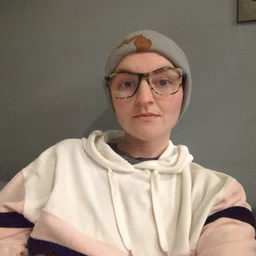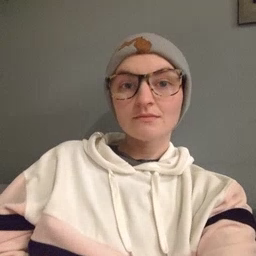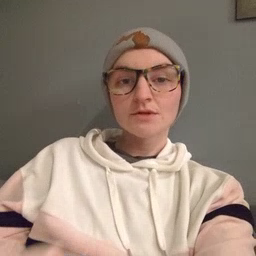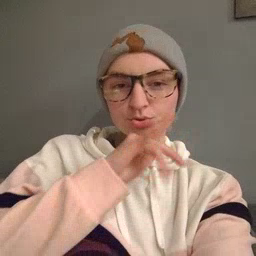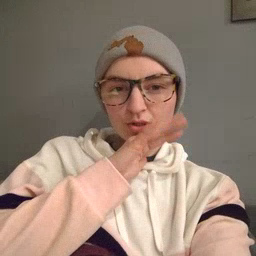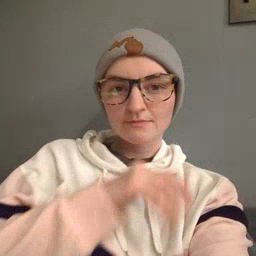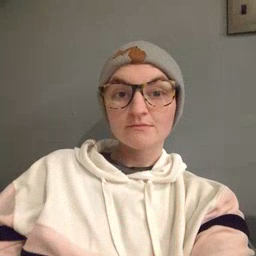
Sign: dirty